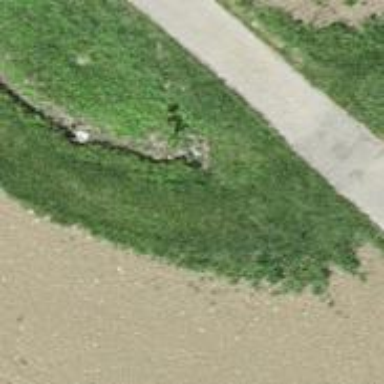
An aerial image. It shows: Culvert tunnel.